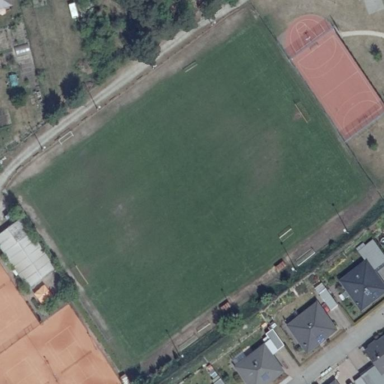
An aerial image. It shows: Soccer pitch for outdoor sports and leisure activities.